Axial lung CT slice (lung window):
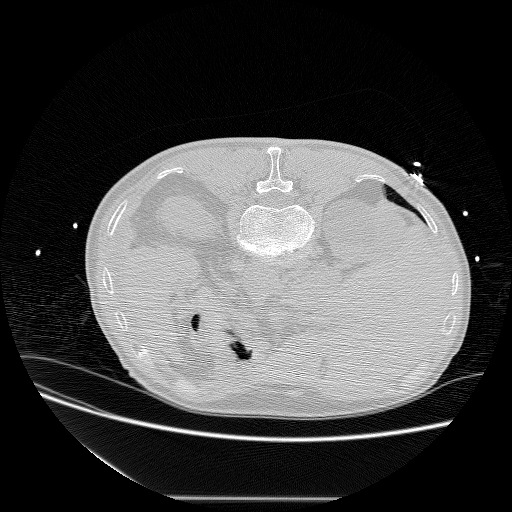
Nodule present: no